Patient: sex M, age 35
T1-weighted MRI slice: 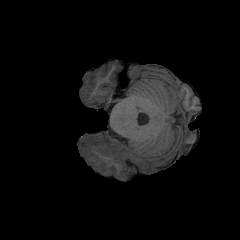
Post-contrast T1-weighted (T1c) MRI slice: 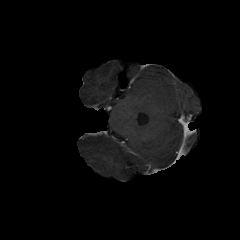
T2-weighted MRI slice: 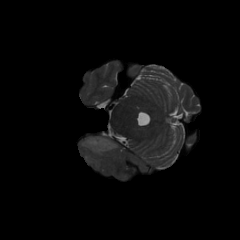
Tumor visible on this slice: yes
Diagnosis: Astrocytoma, IDH-mutant
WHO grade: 4